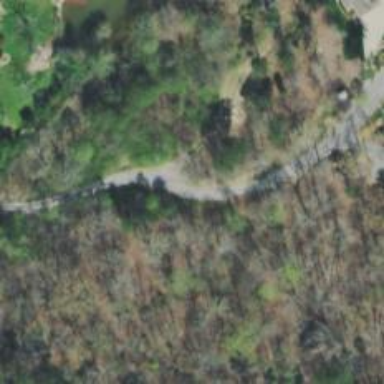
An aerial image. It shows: Driveway leading to service road.